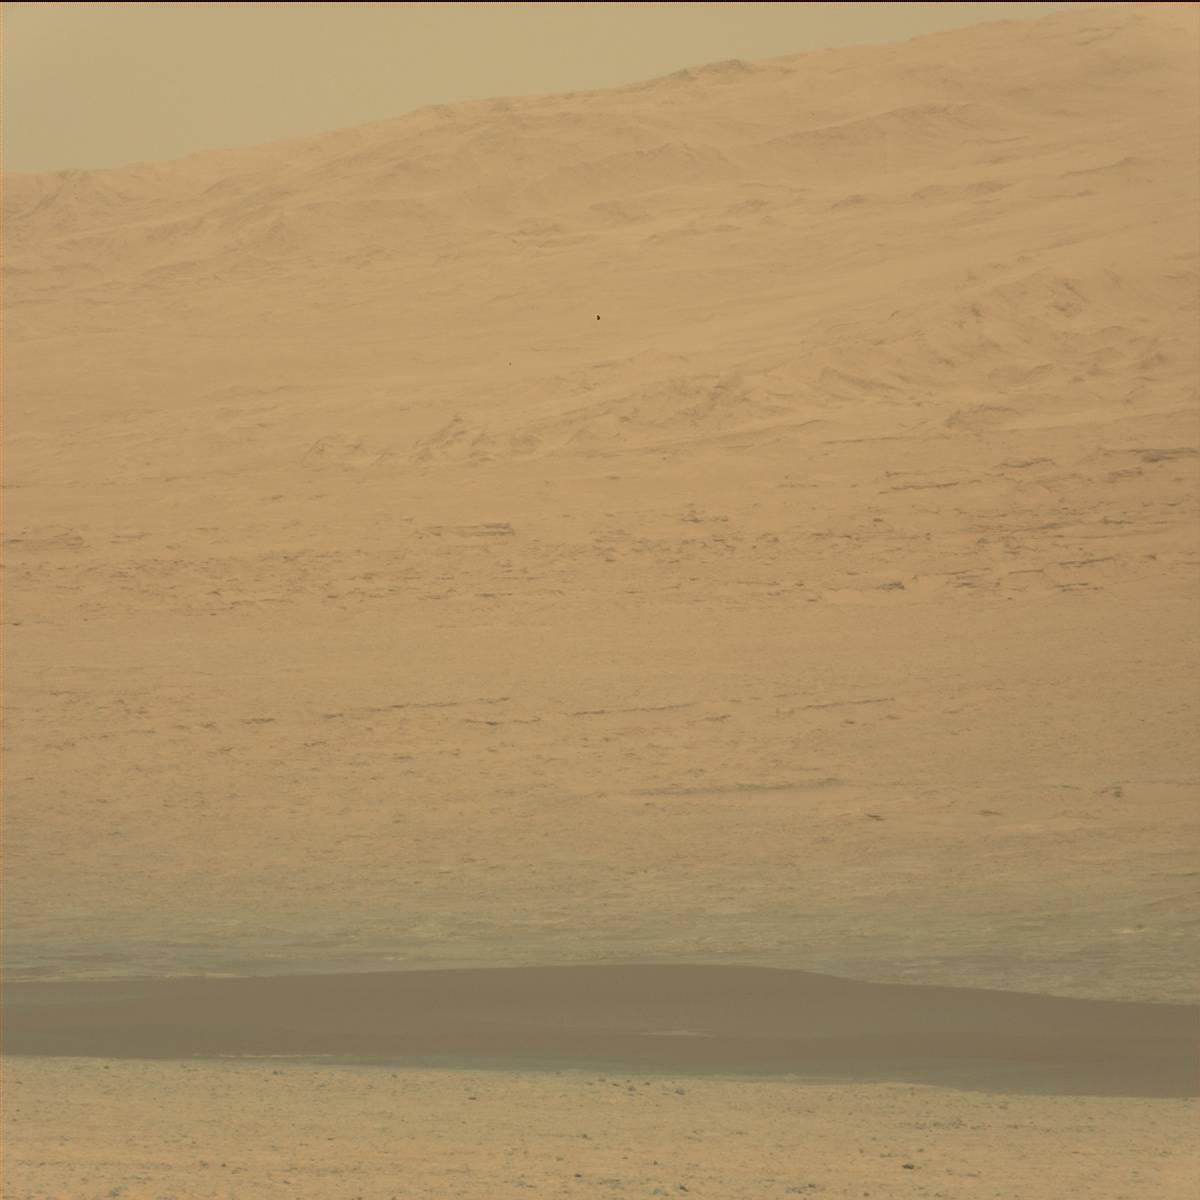
Terrain classes present: Ridge, Sand / Soil, Sky